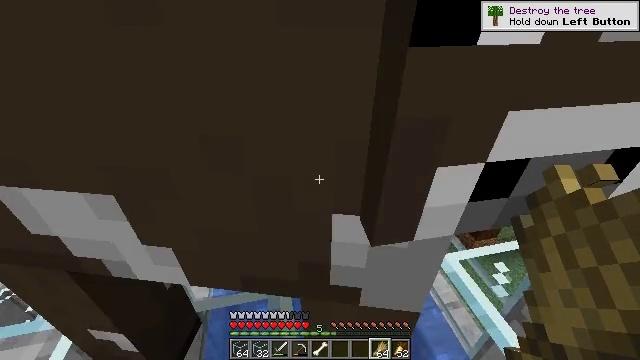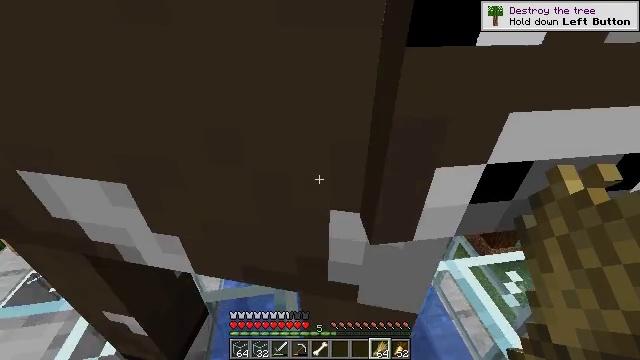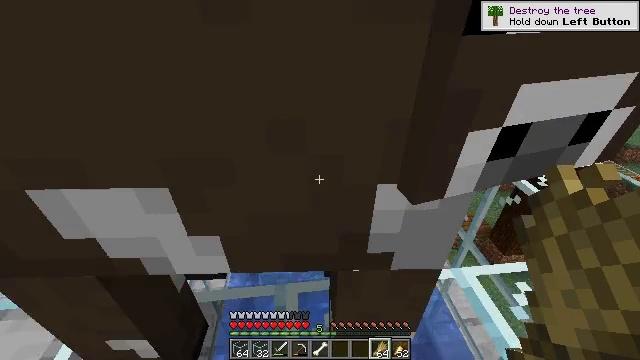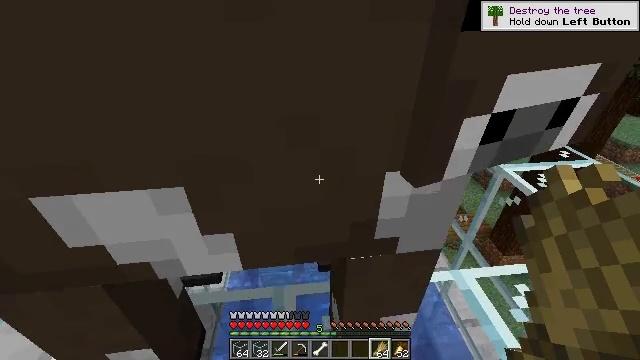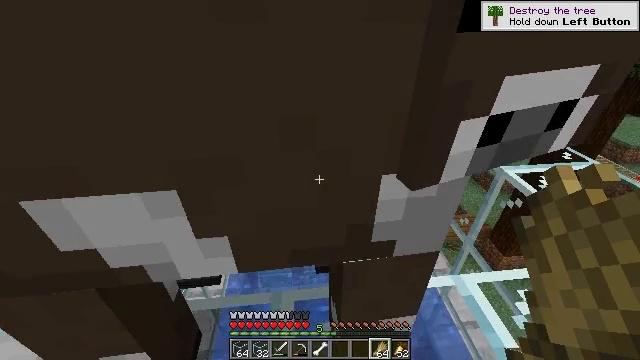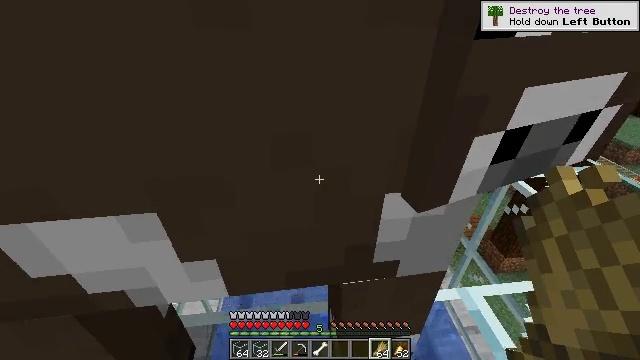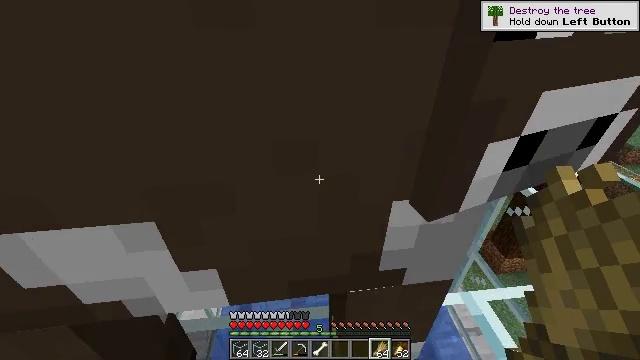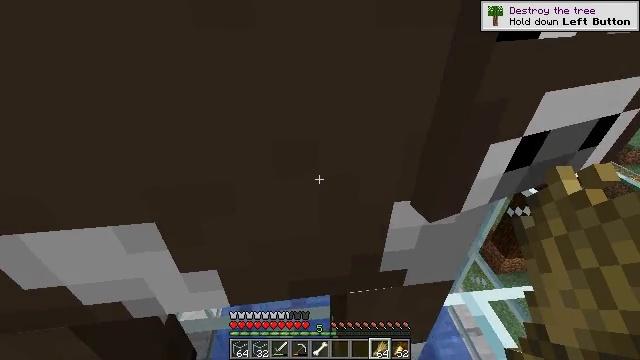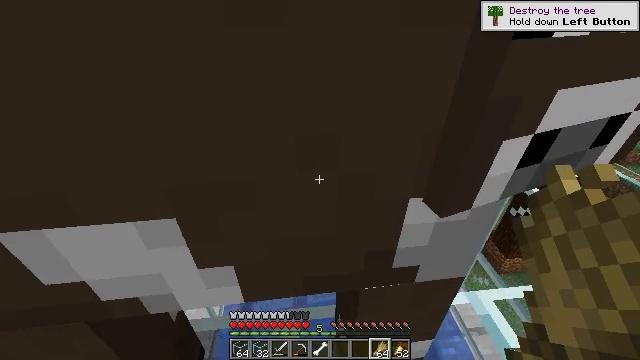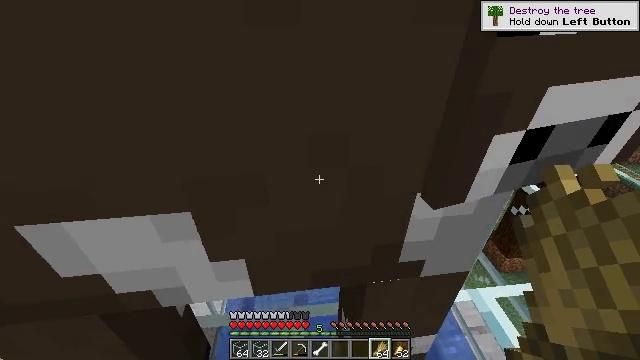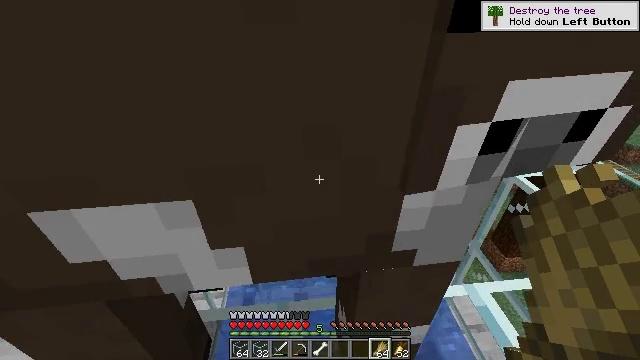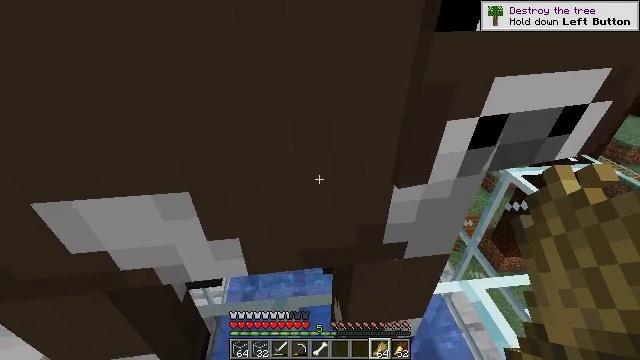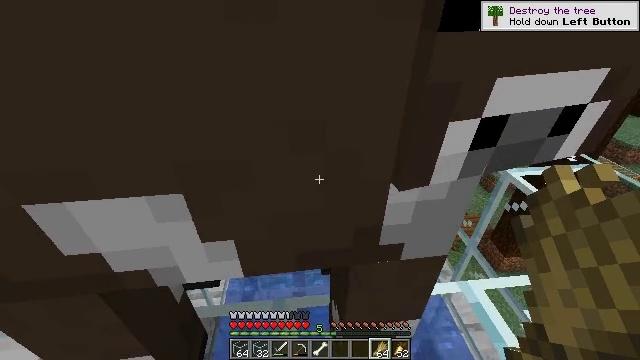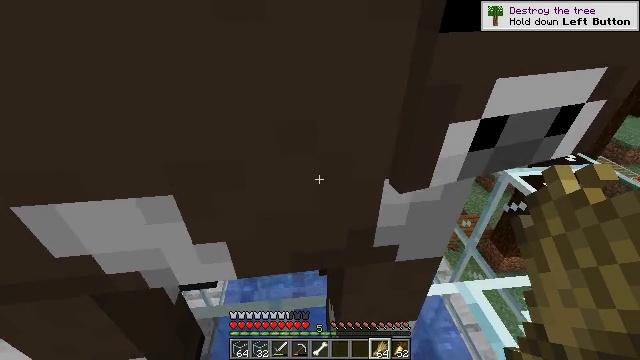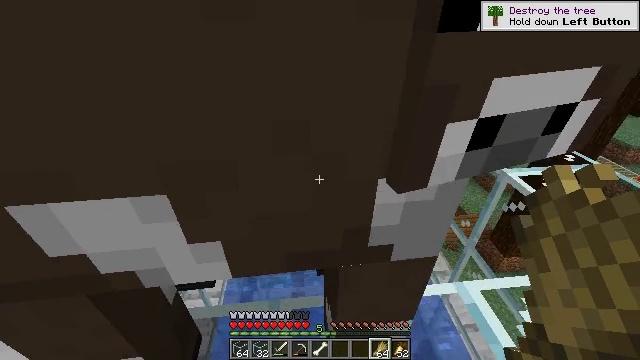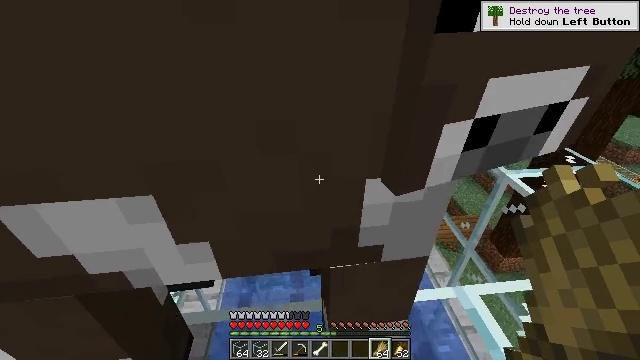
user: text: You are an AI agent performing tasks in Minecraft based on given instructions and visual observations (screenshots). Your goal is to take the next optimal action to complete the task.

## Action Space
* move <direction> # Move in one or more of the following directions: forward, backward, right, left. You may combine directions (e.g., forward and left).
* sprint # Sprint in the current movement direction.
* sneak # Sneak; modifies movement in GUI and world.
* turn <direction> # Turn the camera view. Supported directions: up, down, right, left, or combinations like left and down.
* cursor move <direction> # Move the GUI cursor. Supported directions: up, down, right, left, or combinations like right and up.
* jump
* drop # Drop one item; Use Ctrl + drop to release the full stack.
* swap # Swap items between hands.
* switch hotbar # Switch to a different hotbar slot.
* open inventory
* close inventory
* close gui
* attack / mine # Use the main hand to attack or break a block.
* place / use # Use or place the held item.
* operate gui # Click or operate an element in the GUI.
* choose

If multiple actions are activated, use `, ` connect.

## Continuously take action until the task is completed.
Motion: motion action
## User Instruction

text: Gather spruce fence pieces.
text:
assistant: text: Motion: move forward, sneak, turn left
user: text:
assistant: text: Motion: move forward, sneak, turn left
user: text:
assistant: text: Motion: move forward, sneak
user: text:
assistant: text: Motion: move forward, sneak
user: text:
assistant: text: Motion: move forward, sneak
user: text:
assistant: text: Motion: move forward and move left, sneak
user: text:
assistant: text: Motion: move forward and move left, sneak
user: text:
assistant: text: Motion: move forward and move left, sneak
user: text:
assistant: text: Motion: move forward, sneak
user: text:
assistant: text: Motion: move forward, sneak
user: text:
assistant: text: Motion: move forward, sneak
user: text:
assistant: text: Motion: move forward, sneak
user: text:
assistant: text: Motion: move forward, sneak
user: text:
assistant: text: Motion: move forward, sneak
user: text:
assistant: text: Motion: move forward, sneak
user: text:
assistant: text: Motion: move forward and move left, sneak
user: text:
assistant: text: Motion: move forward and move left, sneak
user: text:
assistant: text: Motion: move forward and move left, sneak
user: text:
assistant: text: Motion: move forward and move left, sneak
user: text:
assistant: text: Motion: move forward and move left, sneak
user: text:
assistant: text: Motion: move forward and move left, sneak
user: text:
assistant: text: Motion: move forward and move left, sneak
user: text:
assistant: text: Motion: move forward and move left, sneak
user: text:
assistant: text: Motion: move forward, sneak
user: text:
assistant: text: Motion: move forward, sneak
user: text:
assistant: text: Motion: move forward, sneak
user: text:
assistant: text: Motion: move forward, sneak
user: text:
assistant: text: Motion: move forward, sneak
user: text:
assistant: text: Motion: move forward, sneak
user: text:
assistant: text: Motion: sneak